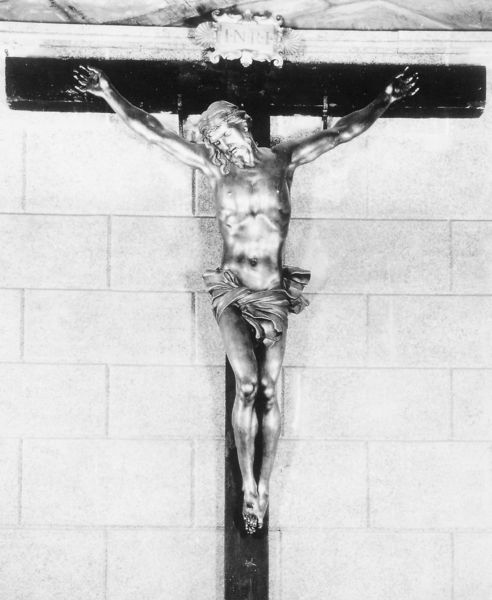
Titel: Kruzifix
Künstler: Giovanni Lorenzo Bernini
Standort: Madrid, Escorial, Palazzo (EU - E)
Schlagwörter: mann, grau, hell, tuch, wand, silber, tod, tot, kirche, gotik, statue, ziegel, glänzend, metall, bronze, foto, fotografie, fugen, kreuz, religion, schwarzweiß, wappen, christus, jesus, kreuzigung, religiös, kruzifix, heilig, genagelt, katholisch, inri, arma christi, nazareth, nazaret, t, religiion